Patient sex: M
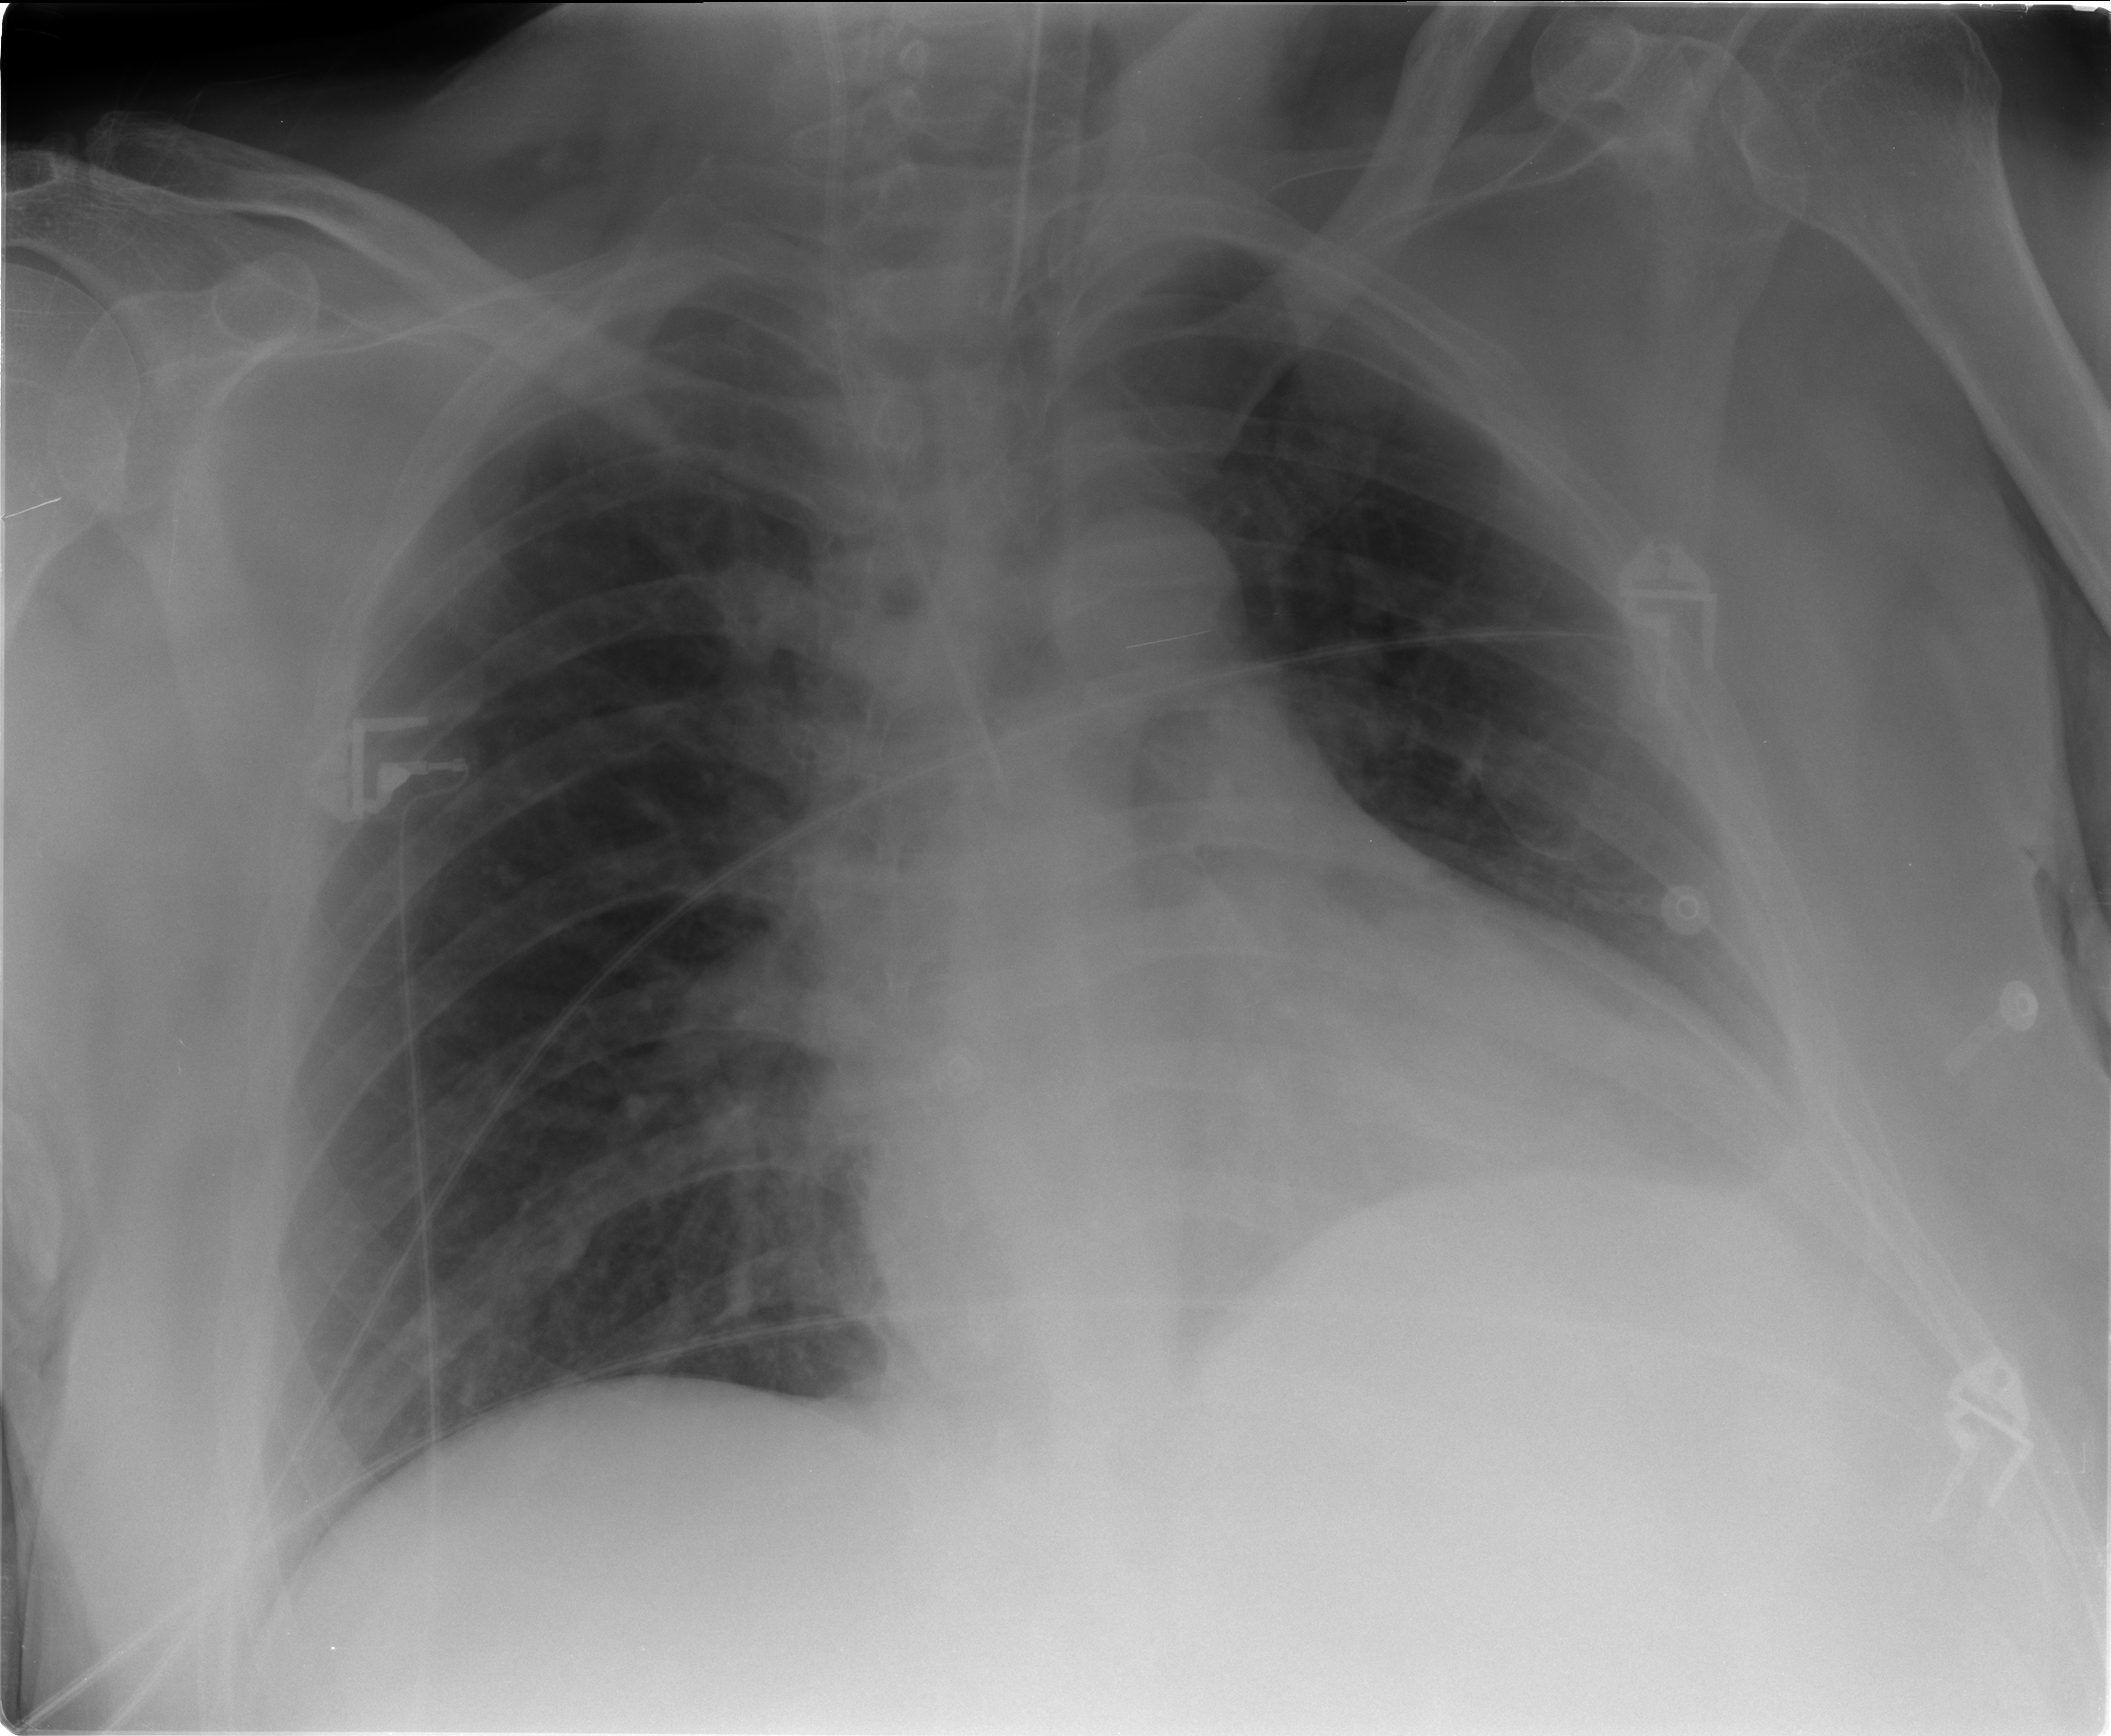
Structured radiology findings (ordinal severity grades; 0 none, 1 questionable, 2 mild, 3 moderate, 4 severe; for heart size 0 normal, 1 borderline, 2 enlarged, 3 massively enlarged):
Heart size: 2
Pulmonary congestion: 0
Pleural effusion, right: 0
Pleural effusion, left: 2
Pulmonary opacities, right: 0
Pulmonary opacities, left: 0
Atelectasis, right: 0
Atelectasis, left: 2